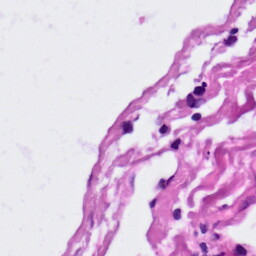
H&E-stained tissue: Lung